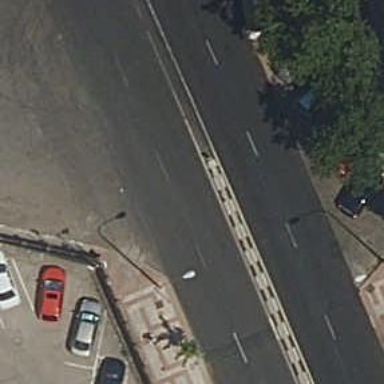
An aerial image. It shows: Kerb serving as barrier.